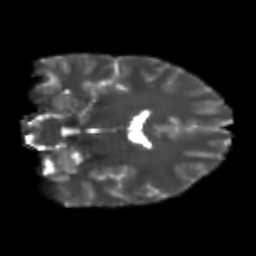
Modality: T2w
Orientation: coronal
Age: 22
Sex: male
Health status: healthy
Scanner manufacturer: philips
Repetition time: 7.476 s
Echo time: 0.08753 s